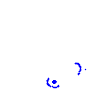
Particle: proton